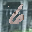
Label: 6